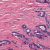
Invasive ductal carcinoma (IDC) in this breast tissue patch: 1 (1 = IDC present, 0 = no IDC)